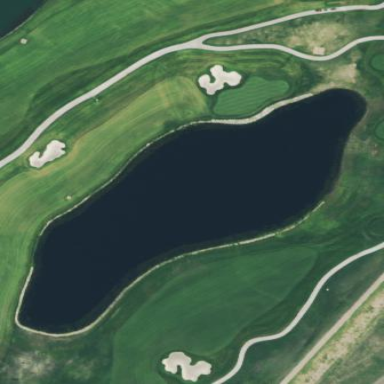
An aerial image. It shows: Water hazard on golf course. The hazard is natural water feature.